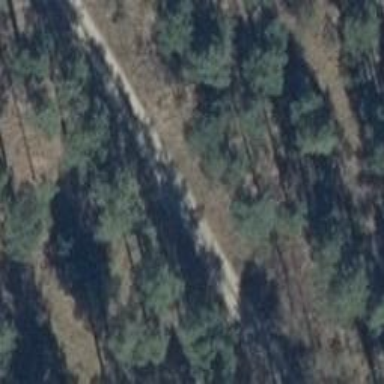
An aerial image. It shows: Gravel track of grade3 type.